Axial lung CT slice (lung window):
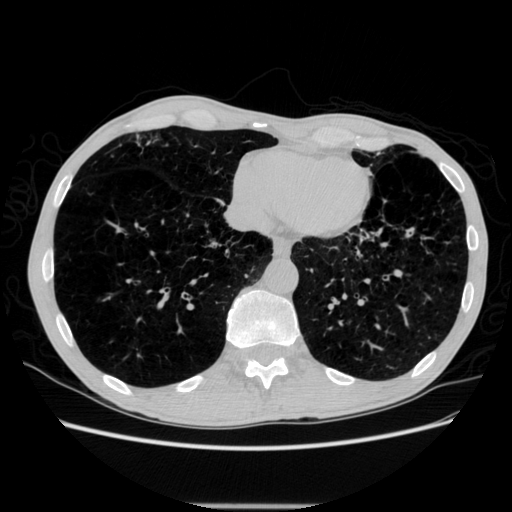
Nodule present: no